Question: I am missing the blue horizontal divider between the tabs and the content in a Nimbus L&F TabbedPane set to SCROLL (other L&Fs (default & windows) provide those).

As you can see the problem is limited to 'new JTabbedPane(JTabbedPane.TOP, JTabbedPane.SCROLL_TAB_LAYOUT)' (top of the picture) while the default with WRAP does not show this behaviour (bottom of the picture).
It should be possible to change something like this by overriding parts of the 'NimbusDefaults.class'. Here is an excerpt:
'''
//Initialize TabbedPane
d.put("TabbedPane.contentMargins", new InsetsUIResource(0, 0, 0, 0));
d.put("TabbedPane.tabAreaStatesMatchSelectedTab", Boolean.TRUE);
d.put("TabbedPane.nudgeSelectedLabel", Boolean.FALSE);
d.put("TabbedPane.tabRunOverlay", new Integer(2));
d.put("TabbedPane.tabOverlap", new Integer(-1));
d.put("TabbedPane.extendTabsToBase", Boolean.TRUE);
d.put("TabbedPane.useBasicArrows", Boolean.TRUE);
addColor(d, "TabbedPane.shadow", "nimbusDisabledText", 0.0f, 0.0f, 0.0f, 0);
addColor(d, "TabbedPane.darkShadow", "text", 0.0f, 0.0f, 0.0f, 0);
... more ...
'''
I just can't seem to figure out where and how Nimbus is distinguishing between WRAP & SCROLL. Could someone please tell me what magic I have to '.put()' to get there?
Thanks in advance!
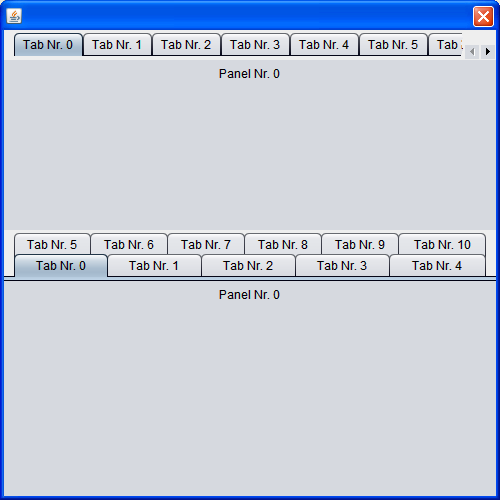
Answer: To whom it may concern:
A colleague found the source of the problem. In:
'''
package javax.swing.plaf.synth.SynthTabbedPaneUI;
'''
it says:
'''
protected void paint(SynthContext context, Graphics g) {
int selectedIndex = tabPane.getSelectedIndex();
int tabPlacement = tabPane.getTabPlacement();
ensureCurrentLayout();
// Paint tab area
// If scrollable tabs are enabled, the tab area will be
// painted by the scrollable tab panel instead.
//
if (!scrollableTabLayoutEnabled()) { // WRAP_TAB_LAYOUT
[...]
// Here is code calculating the content border
[...]
}
// Paint content border
paintContentBorder(tabContentContext, g, tabPlacement, selectedIndex);
}
'''
As you can see the scrollableTabLayout is excluded from the following code where the size of the divider is calculated. As you follow the brackets you see: it later on is painted nevertheless, but with wrong params. This leads to the behaviour that the divider is omitted if the Tabs are set TOP or LEFT of the content. If set to RIGHT or BOTTOM the divider in fact is displayed, but broken (Border towards content too thick, overall not long enough.
It would take quite some efford to override everything from Synth to Nimbus because there are a heck of a lot final and package-protected classes.
Therefore you might want to take the easier route:
'''
uiDefaults.put("TabbedPane:TabbedPaneTabArea.contentMargins", new InsetsUIResource(3, 10, 0, 10));
'''
This will strip the lower gap to your tabs and you may put a "fake" divider on the topper brink of your content-panel. Thats the way we handle it, though.
Hope it helps. Enjoy!